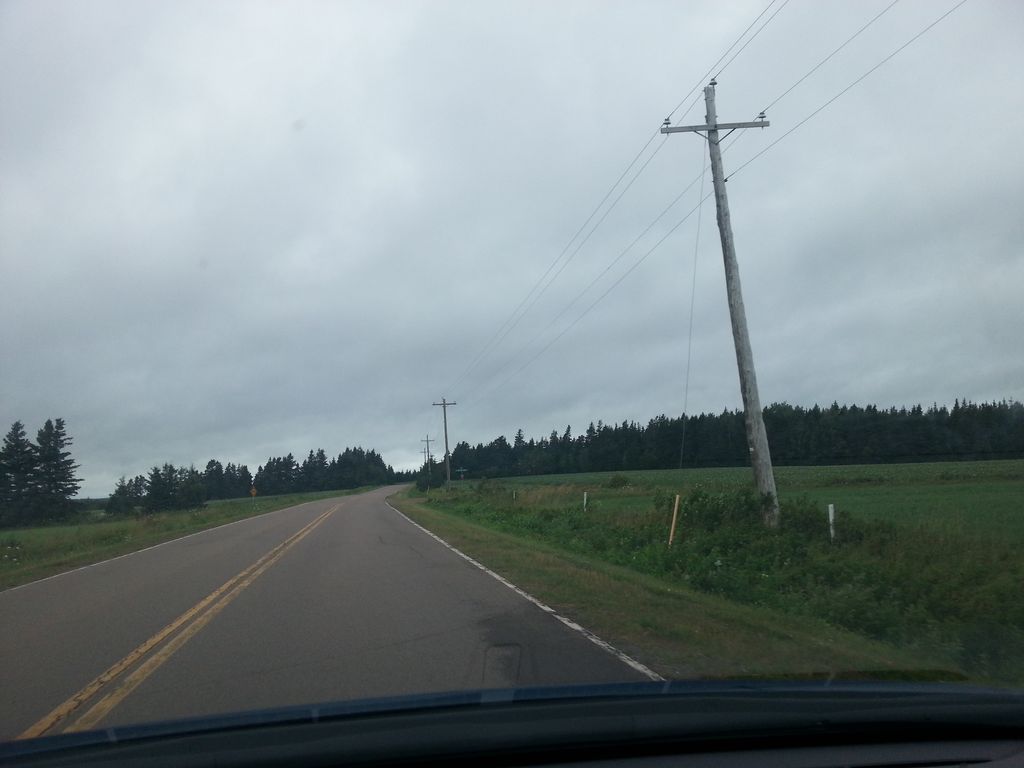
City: charlottetown